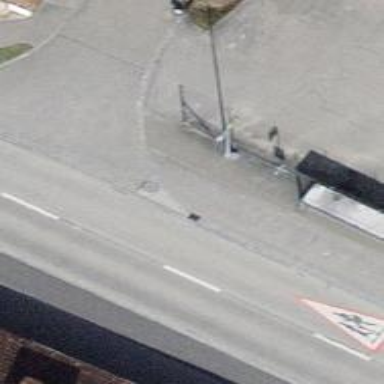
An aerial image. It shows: Platform for public transport. The platform is located by the road.